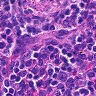
Metastatic tissue present: no